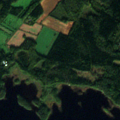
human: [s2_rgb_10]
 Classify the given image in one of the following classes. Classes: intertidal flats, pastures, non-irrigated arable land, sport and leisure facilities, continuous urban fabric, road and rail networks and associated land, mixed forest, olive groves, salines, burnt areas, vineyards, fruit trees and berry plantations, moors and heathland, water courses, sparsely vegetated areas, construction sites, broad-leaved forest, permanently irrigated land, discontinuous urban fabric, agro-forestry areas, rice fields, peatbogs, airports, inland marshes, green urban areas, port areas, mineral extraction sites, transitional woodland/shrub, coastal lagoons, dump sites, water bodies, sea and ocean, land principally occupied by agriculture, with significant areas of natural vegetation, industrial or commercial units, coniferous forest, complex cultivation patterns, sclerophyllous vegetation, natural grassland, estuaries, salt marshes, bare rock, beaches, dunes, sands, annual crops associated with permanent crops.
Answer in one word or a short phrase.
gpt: non-irrigated arable land, coniferous forest, mixed forest, water bodies